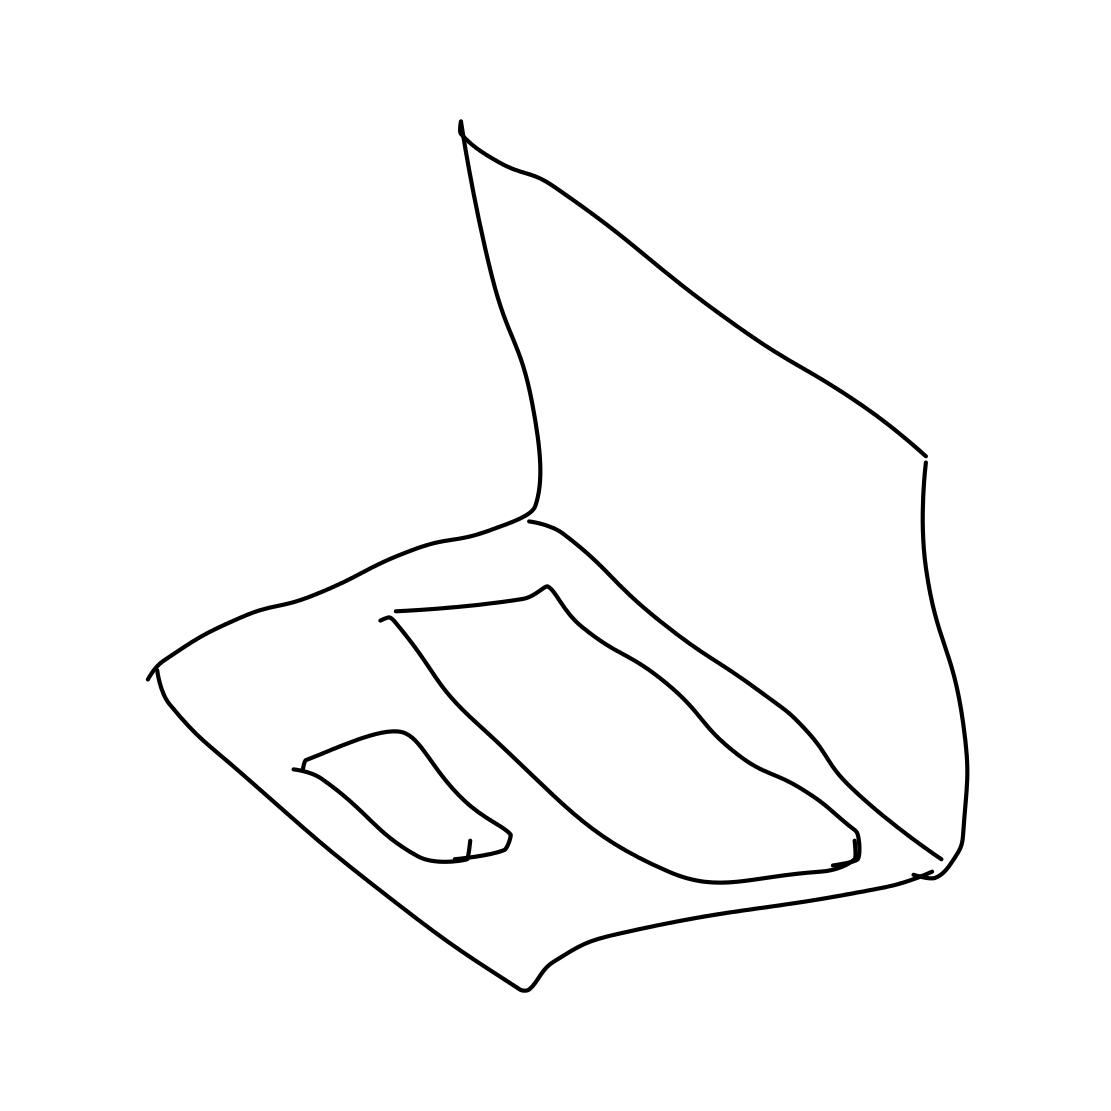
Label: laptop